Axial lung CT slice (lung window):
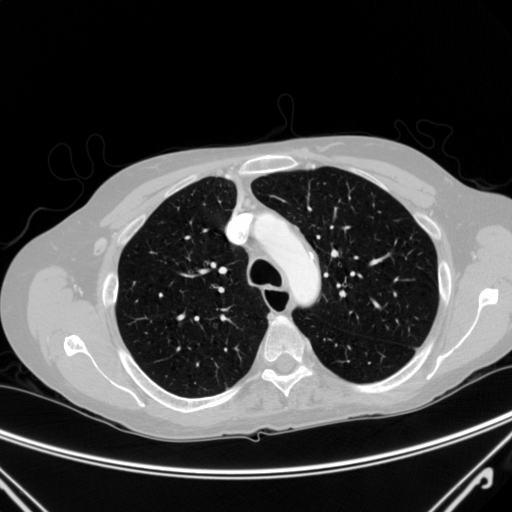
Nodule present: no